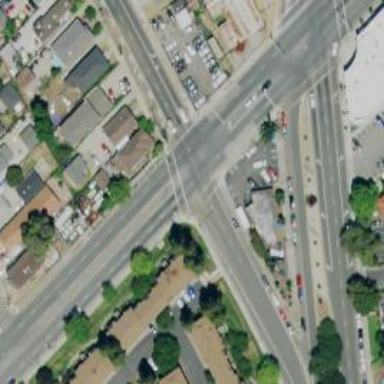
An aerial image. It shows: Secondary road with separate sidewalk.